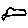
Label: cloud